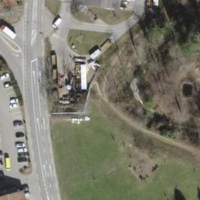
EUNIS habitat code: 52
Species observed at this site:
Cornus sanguinea
Prunus padus